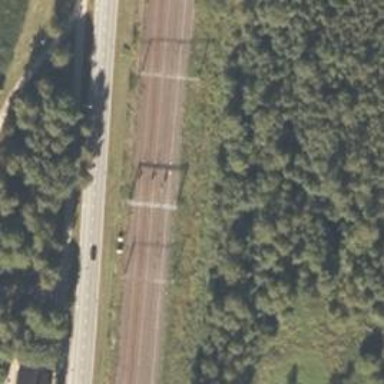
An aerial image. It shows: Railway with continuous electrified contact lines.